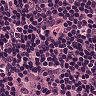
Metastatic tissue present: no